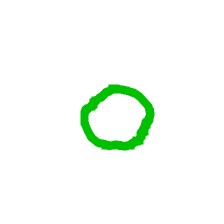
Shape: circle